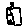
Label: house